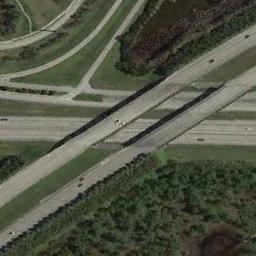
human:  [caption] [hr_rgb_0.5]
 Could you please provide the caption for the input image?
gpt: There are many trees beside the overpass .

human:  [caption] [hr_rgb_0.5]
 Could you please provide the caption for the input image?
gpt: The overpass is over the roads on the green space .

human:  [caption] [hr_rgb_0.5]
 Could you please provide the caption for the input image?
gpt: This overpass intersects the road at right angle .

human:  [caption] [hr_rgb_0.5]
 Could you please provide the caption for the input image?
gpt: The overpass is next to the grass and some trees .

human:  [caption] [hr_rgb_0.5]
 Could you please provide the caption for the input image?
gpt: There are many green trees and some meadows beside the overpass .